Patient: sex F, age 74
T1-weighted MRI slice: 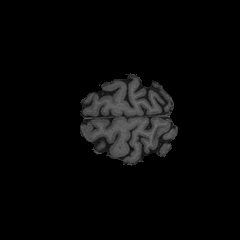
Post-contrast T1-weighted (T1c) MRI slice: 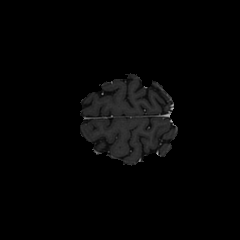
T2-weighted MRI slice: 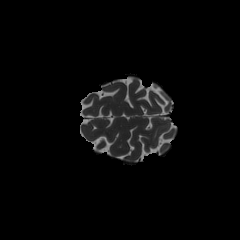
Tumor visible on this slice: no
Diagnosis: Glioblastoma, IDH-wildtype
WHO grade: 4